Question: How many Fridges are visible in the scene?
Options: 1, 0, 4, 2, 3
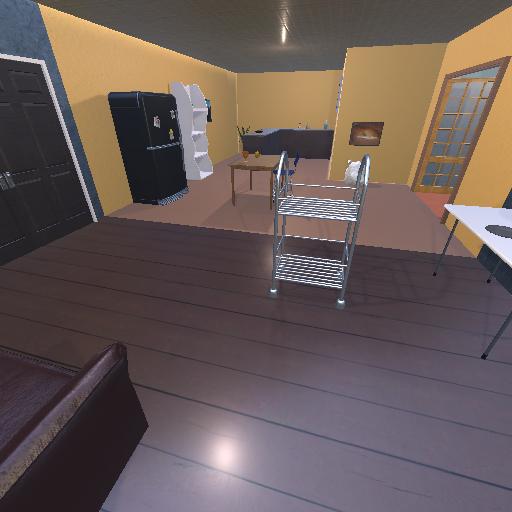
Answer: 1